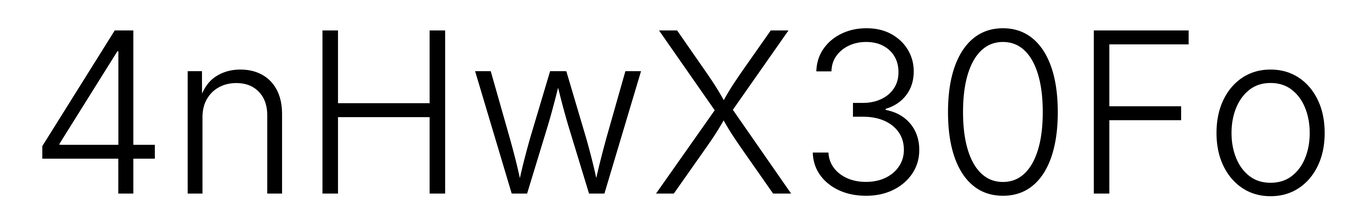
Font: Inter_Light